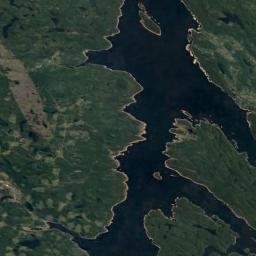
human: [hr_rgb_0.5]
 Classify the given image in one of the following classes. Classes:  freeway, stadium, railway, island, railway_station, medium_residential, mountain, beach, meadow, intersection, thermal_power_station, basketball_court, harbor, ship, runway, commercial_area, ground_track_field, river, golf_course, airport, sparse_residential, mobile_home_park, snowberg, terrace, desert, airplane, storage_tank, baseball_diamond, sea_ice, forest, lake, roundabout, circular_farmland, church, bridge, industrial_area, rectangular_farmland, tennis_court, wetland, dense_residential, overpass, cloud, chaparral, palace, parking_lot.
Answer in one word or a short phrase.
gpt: wetland